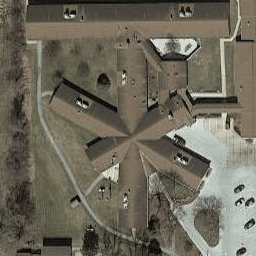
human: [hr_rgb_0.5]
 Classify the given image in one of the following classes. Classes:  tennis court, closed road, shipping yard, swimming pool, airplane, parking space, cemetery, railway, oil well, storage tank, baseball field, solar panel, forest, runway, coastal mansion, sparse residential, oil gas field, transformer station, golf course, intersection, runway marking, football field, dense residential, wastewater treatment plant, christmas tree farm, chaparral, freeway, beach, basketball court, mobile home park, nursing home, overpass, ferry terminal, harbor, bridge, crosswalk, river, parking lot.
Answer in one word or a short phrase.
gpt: nursing home